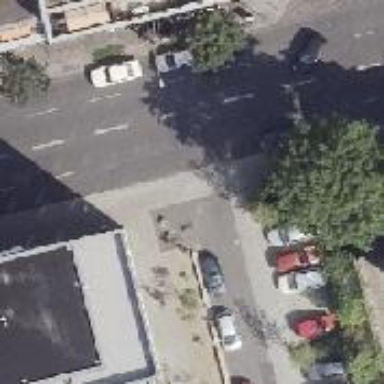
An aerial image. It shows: Living street with asphalt surface. There is perpendicular parking on the left lane.